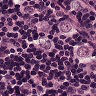
Metastatic tissue present: yes